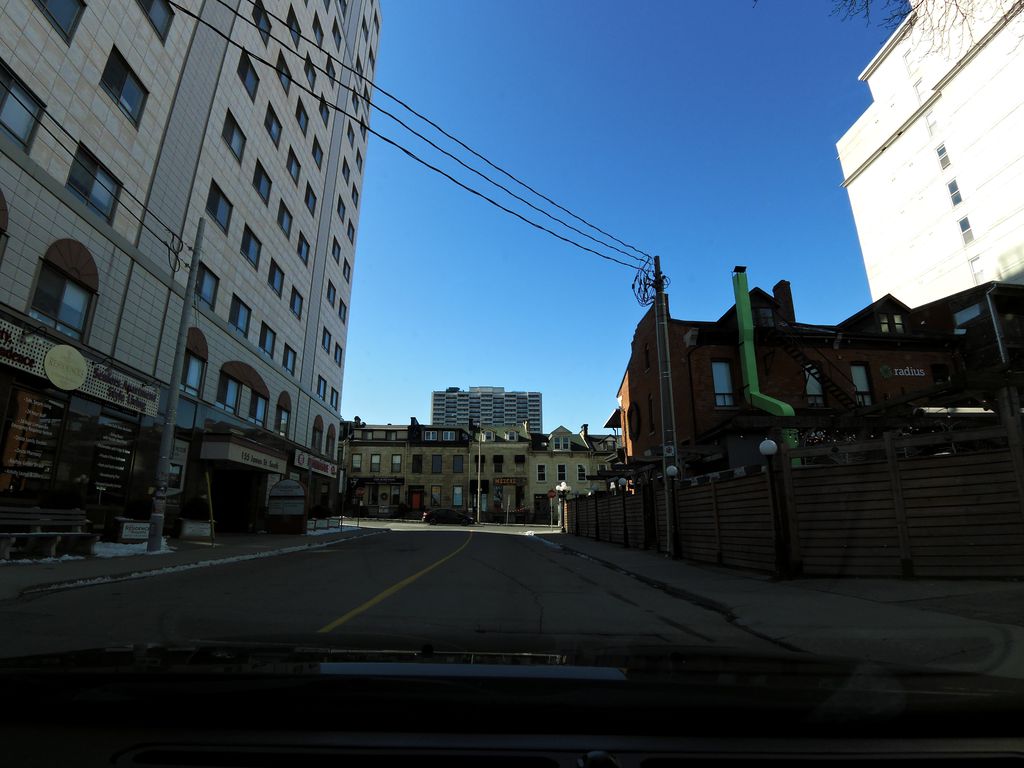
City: hamilton